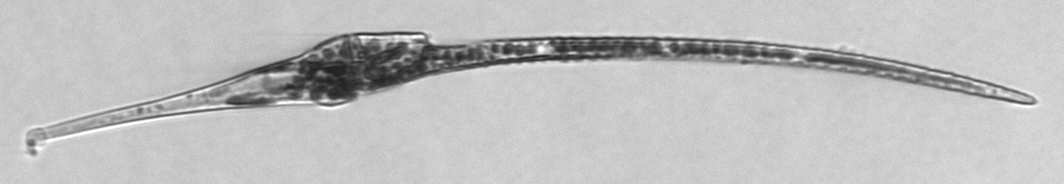
Label: Tripos_fusus